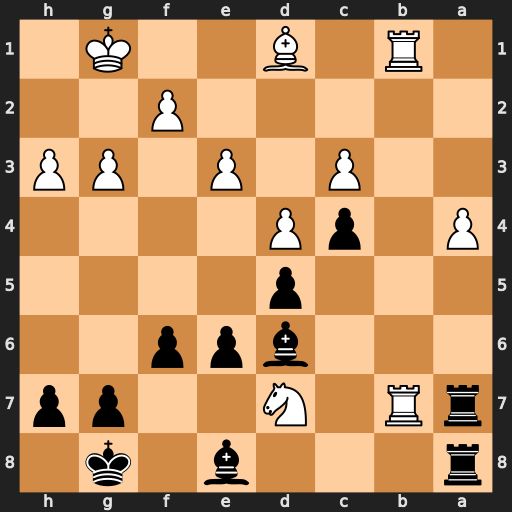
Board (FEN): r3b1k1/rR1N2pp/3bpp2/3p4/P1pP4/2P1P1PP/5P2/1R1B2K1
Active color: b
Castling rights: -
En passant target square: -
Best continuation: Bxd7 Rxa7 Rxa7